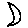
Label: moon